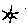
Label: sun